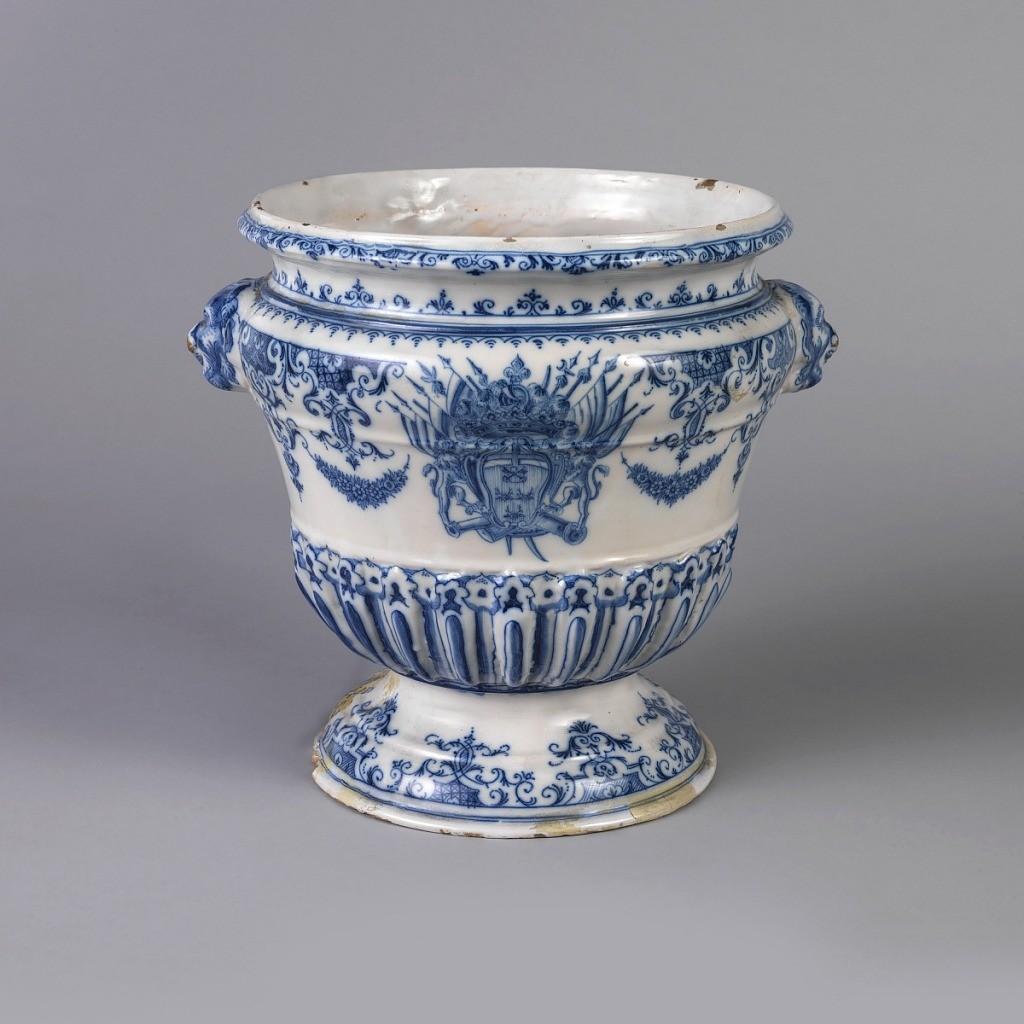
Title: Urn
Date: ca. 1735
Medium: Tin-glazed earthenware
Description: On molded foot a bell-shaped body with heavy gadrooning on lower part. Flaring neck and mascaroon handles. Underglaze cobalt lambrequin and scroll decoration at neck and foot. Body shows floral swags and a large coat-of-arms with three stag antlers (attires) below crossed keys, crested by five-point crown, helmet and four-de-lis, helbard, flags and smoking cannons. All on vertical hatching indicating the color red (gules).